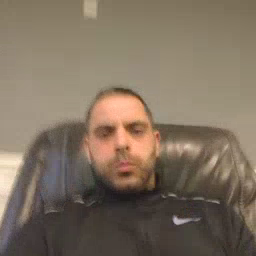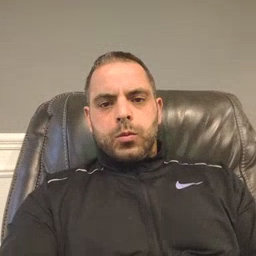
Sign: fish